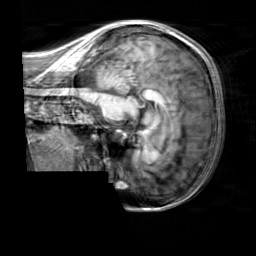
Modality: T1w
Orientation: sagittal
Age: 44
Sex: female
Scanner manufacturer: siemens
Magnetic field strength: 3 T
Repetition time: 2.3 s
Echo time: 0.00303 s